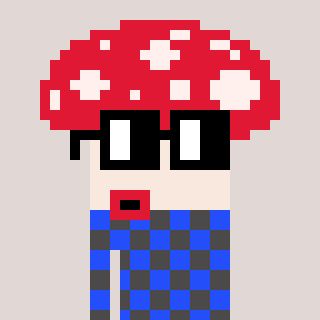
a pixel art character with square black glasses, a mushroom-shaped head and a grayscale-colored body on a warm background